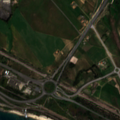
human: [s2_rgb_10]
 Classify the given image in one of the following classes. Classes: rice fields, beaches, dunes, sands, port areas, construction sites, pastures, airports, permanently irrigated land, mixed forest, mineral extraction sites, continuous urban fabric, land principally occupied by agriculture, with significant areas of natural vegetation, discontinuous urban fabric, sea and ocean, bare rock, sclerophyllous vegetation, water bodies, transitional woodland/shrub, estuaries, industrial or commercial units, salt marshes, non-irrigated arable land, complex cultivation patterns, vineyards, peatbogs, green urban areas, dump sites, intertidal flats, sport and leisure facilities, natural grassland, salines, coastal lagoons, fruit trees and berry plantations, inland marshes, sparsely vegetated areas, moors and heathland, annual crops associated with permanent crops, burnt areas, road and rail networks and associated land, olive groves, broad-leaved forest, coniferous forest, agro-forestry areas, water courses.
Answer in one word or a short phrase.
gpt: industrial or commercial units, non-irrigated arable land, land principally occupied by agriculture, with significant areas of natural vegetation, moors and heathland, sea and ocean